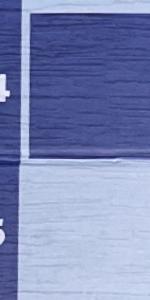
Label: Empty